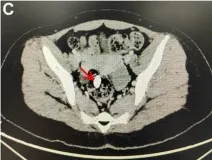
An image shows a plastic spoon inserted into her left arm.
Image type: radiology (ct)